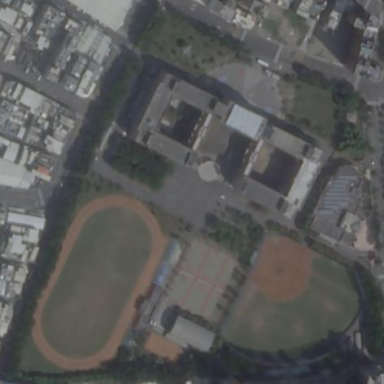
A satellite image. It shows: School.